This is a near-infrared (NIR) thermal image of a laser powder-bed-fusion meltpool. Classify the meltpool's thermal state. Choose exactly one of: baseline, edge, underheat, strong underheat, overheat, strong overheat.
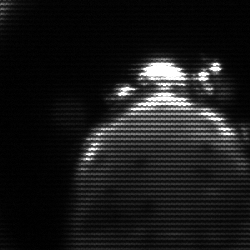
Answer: edge